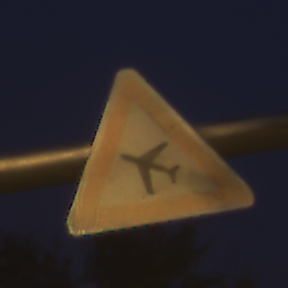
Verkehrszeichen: FlugbetriebRechts
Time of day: Night
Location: Outdoor (Urban)
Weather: Clear
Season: NotSpecified
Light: Artificial